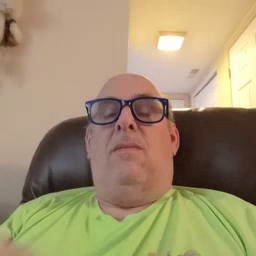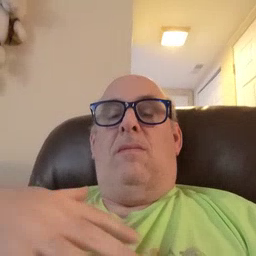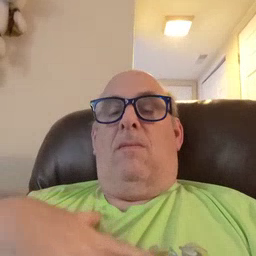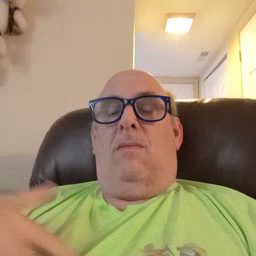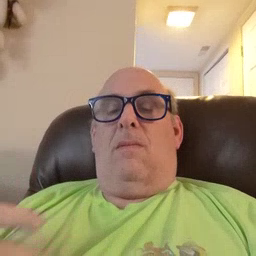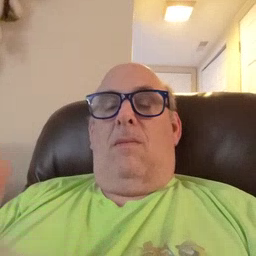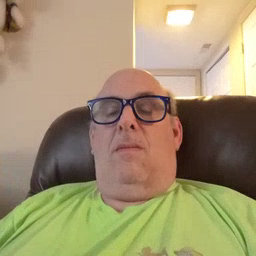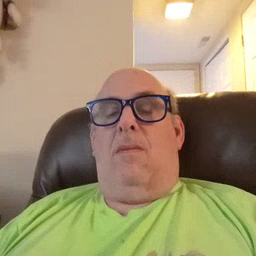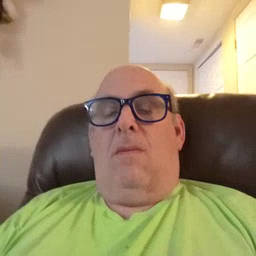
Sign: zebra